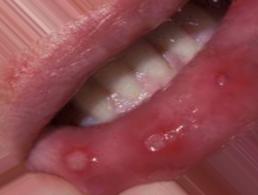
Condition: Mouth Ulcer